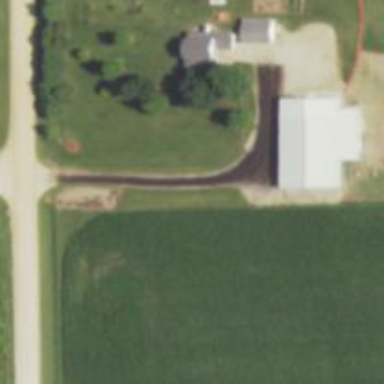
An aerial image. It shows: Driveway leading to service road.